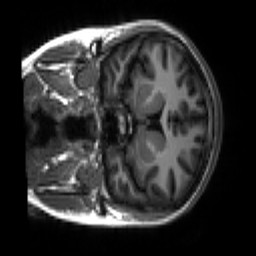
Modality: T1w
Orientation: coronal
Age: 19
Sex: female
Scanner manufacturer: siemens
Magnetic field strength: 3 T
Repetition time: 2.3 s
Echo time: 0.00266 s